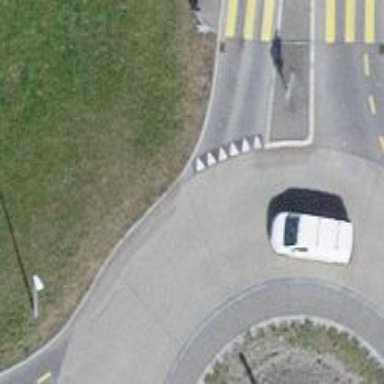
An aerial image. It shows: Road with "give way" sign.